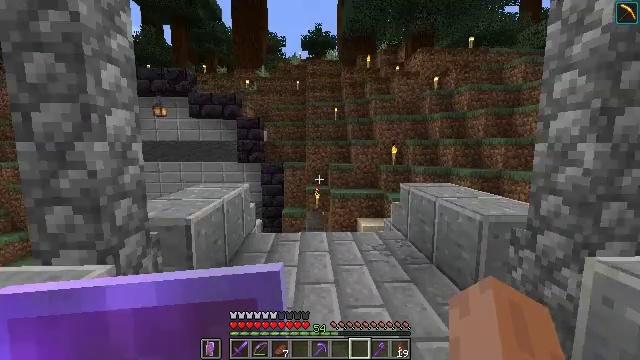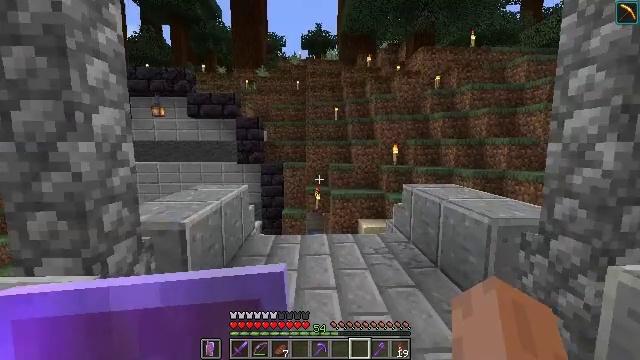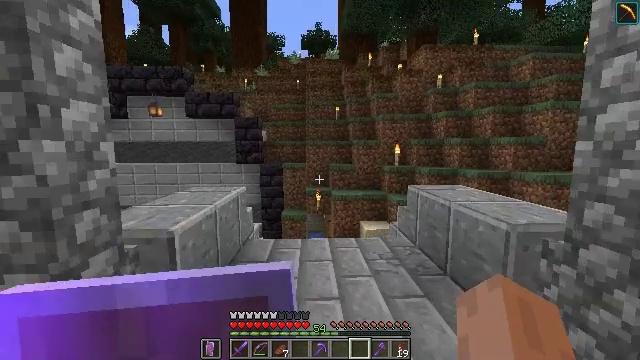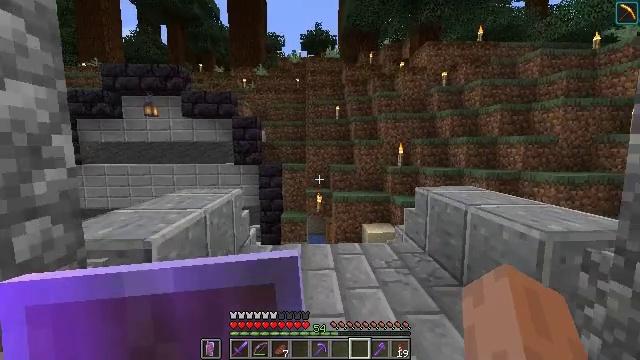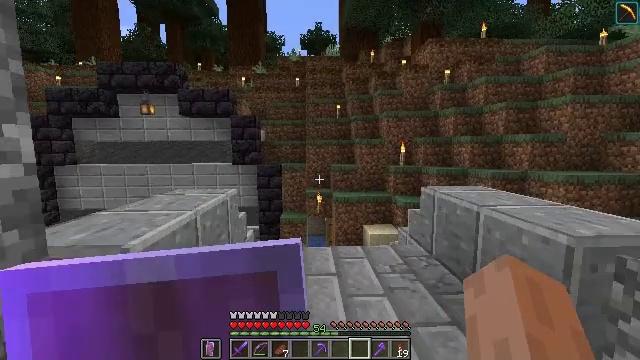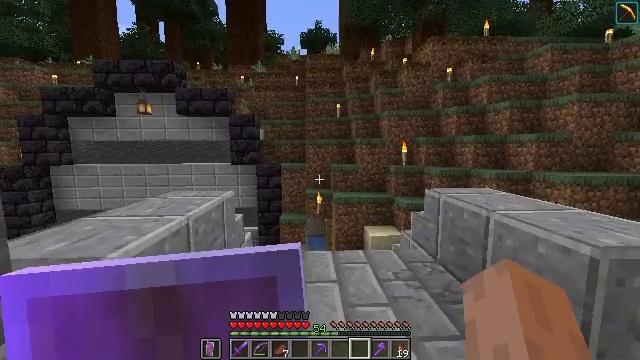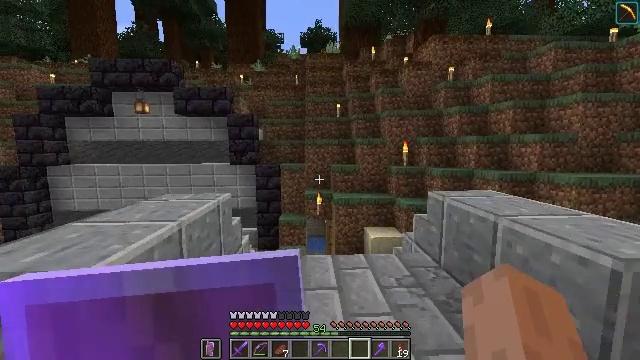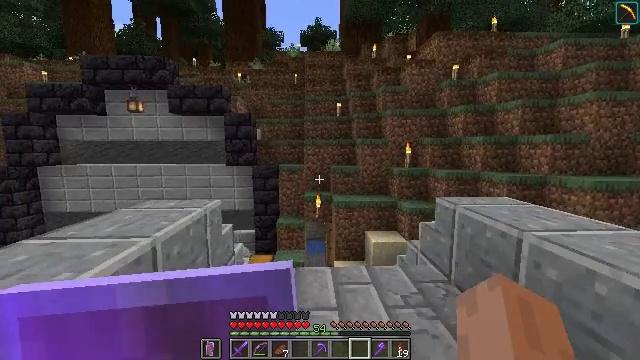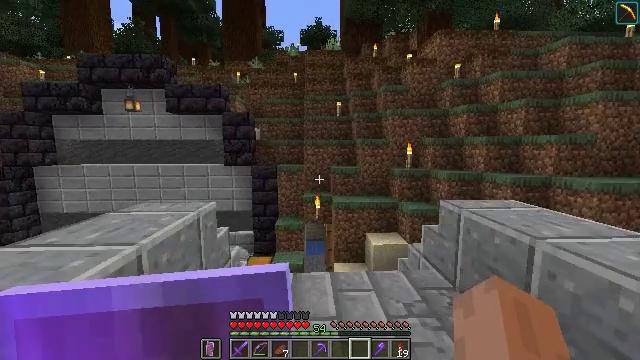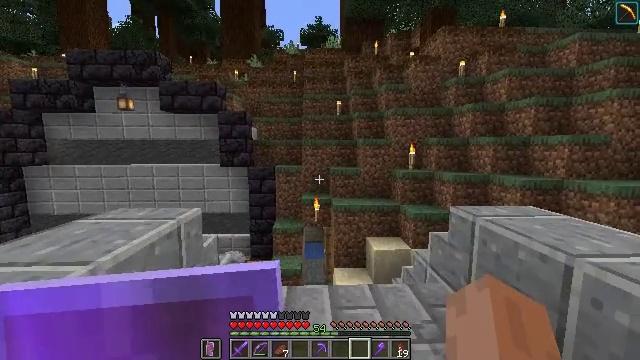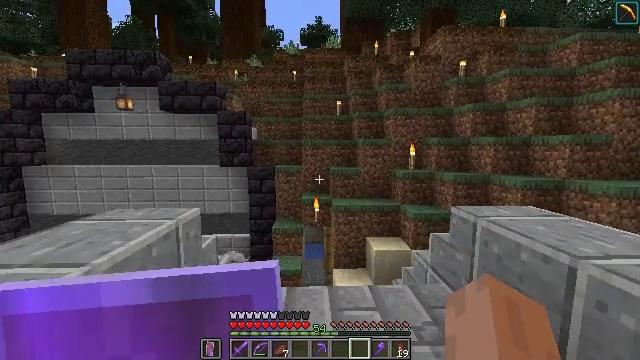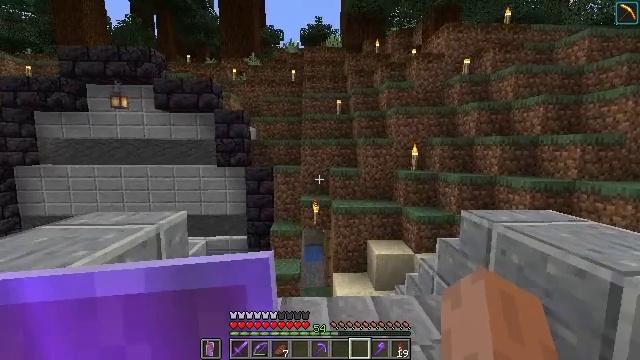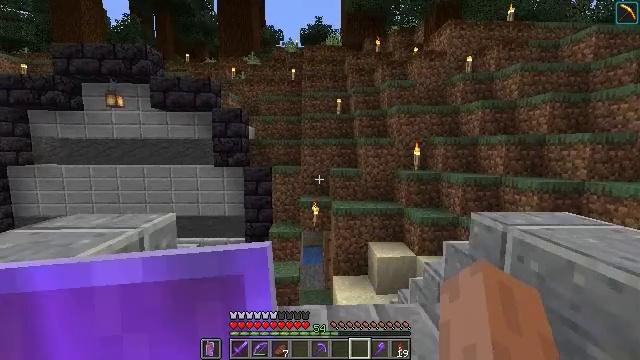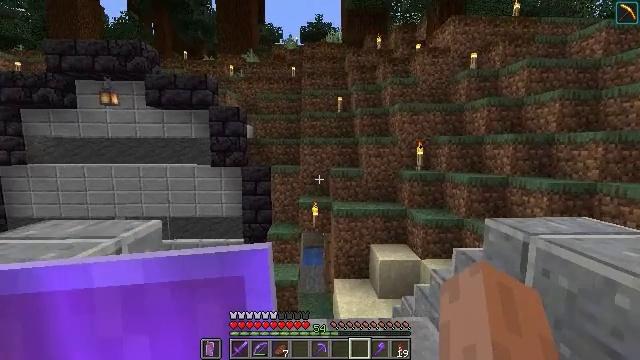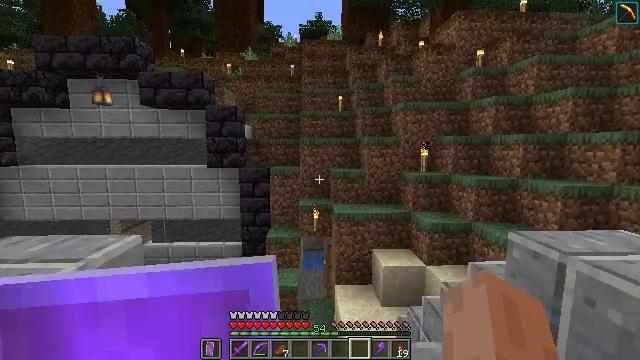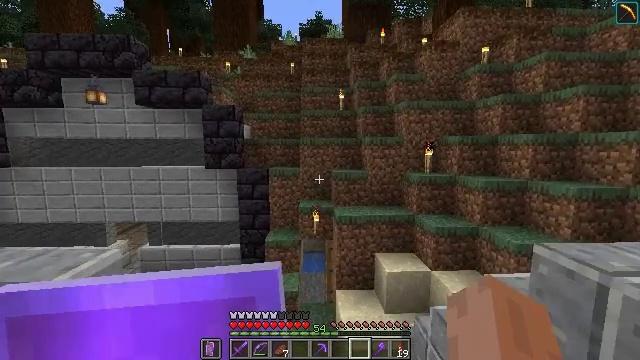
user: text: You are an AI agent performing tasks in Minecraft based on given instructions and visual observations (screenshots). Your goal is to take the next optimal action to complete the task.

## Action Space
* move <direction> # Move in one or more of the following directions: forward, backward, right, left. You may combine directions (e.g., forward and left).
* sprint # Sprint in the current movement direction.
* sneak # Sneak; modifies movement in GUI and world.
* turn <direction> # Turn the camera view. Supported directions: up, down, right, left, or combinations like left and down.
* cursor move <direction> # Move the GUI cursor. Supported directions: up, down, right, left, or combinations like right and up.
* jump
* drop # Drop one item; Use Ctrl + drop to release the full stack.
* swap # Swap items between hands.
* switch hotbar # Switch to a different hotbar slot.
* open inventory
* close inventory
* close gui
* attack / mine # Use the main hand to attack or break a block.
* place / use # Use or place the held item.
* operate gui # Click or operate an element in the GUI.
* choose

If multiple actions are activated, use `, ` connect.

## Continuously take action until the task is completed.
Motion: motion action
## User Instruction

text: Kill mobs.
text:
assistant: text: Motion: move forward
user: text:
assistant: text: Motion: move forward
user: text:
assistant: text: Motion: move forward
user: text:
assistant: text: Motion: move forward
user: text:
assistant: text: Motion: move forward
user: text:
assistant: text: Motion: move forward
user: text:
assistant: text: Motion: move forward
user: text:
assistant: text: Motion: move forward
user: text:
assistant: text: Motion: move forward
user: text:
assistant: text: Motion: move forward
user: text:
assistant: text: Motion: move forward
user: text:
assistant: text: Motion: move forward
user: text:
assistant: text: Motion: move forward
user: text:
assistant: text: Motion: move forward
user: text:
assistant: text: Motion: move forward
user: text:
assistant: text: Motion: move forward
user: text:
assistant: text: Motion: move forward
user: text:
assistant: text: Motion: move forward
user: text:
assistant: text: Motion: move forward
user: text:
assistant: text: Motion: move forward
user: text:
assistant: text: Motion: move forward
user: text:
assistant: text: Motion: no_op
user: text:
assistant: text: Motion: no_op
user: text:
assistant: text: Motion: no_op
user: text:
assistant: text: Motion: no_op
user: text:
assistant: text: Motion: no_op
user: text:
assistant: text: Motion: no_op
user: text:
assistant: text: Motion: no_op
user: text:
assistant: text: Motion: no_op
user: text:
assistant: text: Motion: no_op